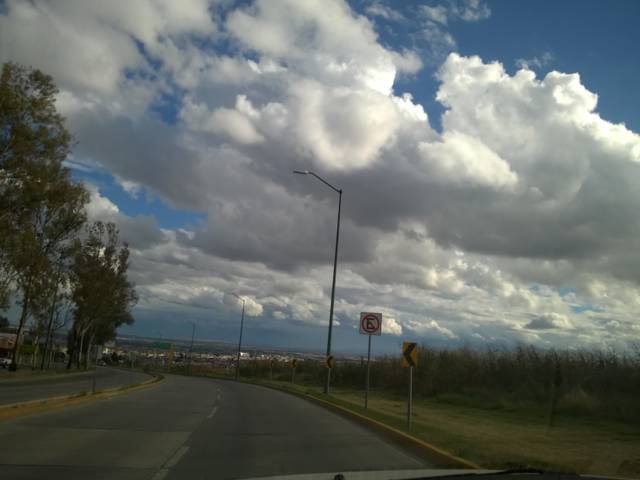
Region: Mexico
Coordinates: 21.149, -101.72